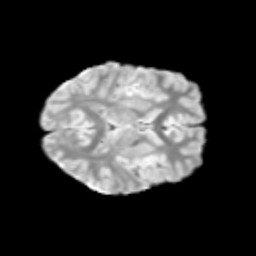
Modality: T2w
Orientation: axial
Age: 11
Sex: male
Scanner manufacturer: siemens
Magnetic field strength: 3 T
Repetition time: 3.8 s
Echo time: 0.07 s